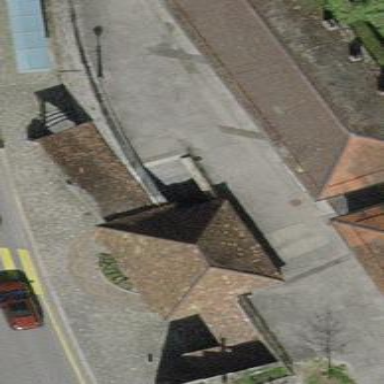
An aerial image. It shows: View of roof of building.